Question: Hi I try to float my li but not my ul
'''
<form name="contactform" action="send_email.php" method="post">
<ul>
<li><p>Email : </p> </li>
<li><input type="text" class="entry" name="email" size="30" id="input_email"> </li>
<li><span id=icon_email></span></li>
</ul>
<ul>
<li><p>Nom/Prenom/Pseudo : </p></li>
<li><input type="text" class="entry" name="name" size="30" id="input_name"></li>
<li><span id=icon_name></span></li>
</ul>
<ul>
<li><p>Message : </p></li>
<li><textarea rows="6" cols="50" class="textarea" name="body" id="input_body"></textarea> </li>
<li><span id=icon_body></span></li>
</ul>
<input type="submit" value="Envoyer un email" class="button pure_bleu" id="button_send_email">
</form>
'''
so in my css I have :
'''
form ul li {
float: left;
}
'''
So, the result is like :

SO I would like that block : li are float but not ul
Thanks
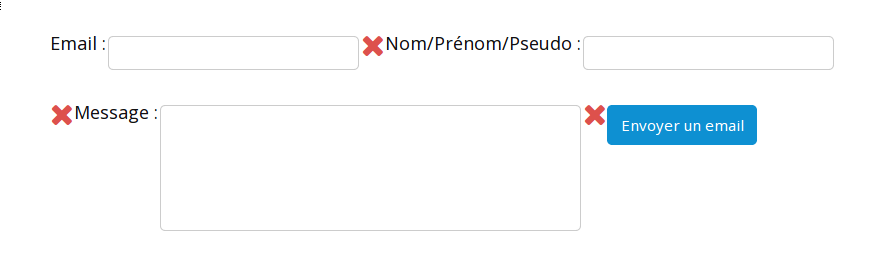
Answer: Maybe like this?
<URL>
'''
form ul li {
float: left;
line-height: 24px;
list-style: none;
}
form ul {
clear: both;
}
'''